【题型】解答题　【知识点】平面几何　【难度】easy
如图，$\triangle ABC \cong \triangle EFD$，且 $AB = EF$，$CE = 2.5$，$CD = 2$，$\angle A = 45^\circ$，

(1) 求 $AC$ 的长度.

(2) 求 $\angle E$ 的度数.
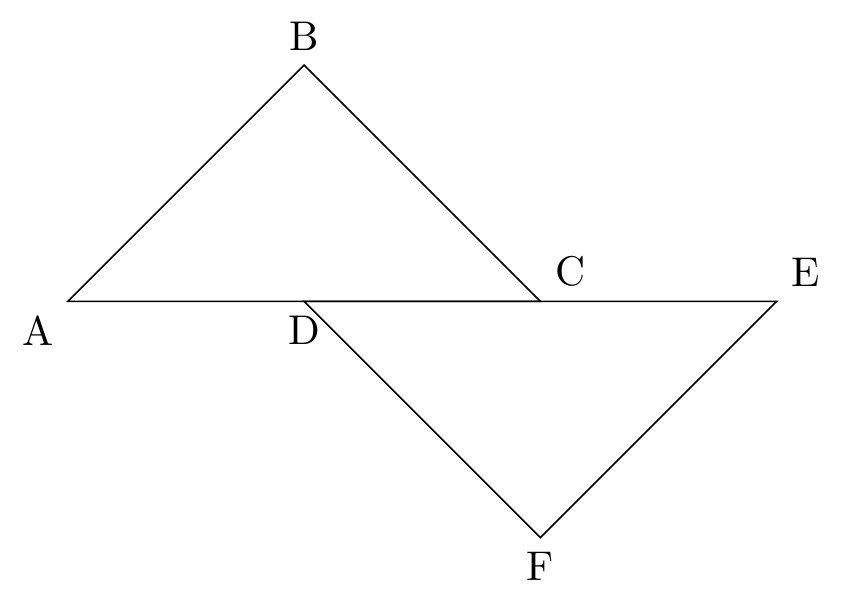
【解答】
(1) 解：$\because CE = 2.5$，$CD = 2$，

$\therefore DE = 4.5$，

$\because \triangle ABC \cong \triangle EFD$，

$\therefore AC = DE = 4.5$；

(2) 解：$\because \triangle ABC \cong \triangle EFD$，

$\therefore \angle E = \angle A = 45^\circ$.